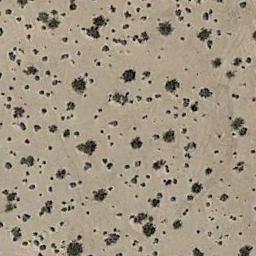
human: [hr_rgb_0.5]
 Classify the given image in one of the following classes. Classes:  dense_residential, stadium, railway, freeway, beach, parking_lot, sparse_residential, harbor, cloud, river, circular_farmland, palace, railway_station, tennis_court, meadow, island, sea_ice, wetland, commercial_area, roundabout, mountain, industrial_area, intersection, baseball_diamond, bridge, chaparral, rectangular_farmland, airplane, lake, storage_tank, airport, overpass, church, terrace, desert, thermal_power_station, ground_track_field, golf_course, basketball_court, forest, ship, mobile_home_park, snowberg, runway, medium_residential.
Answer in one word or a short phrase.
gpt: chaparral